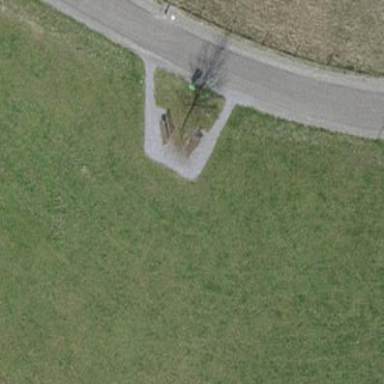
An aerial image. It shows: Lovely park for leisure and relaxation.